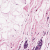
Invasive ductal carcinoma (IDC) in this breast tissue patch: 0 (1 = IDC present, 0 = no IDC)